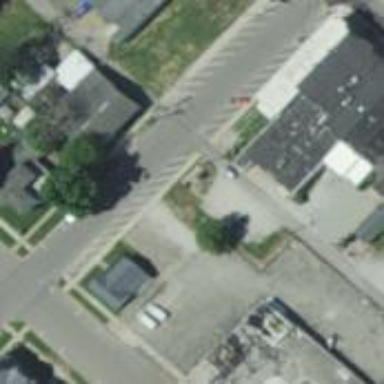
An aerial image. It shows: Alleyway designated as service road.